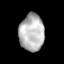
Tissue: lung
Cell type: Myeloid cells
Senescence score: 0.1769
Nuclear area (px): 904
Mean DAPI intensity: 182.644